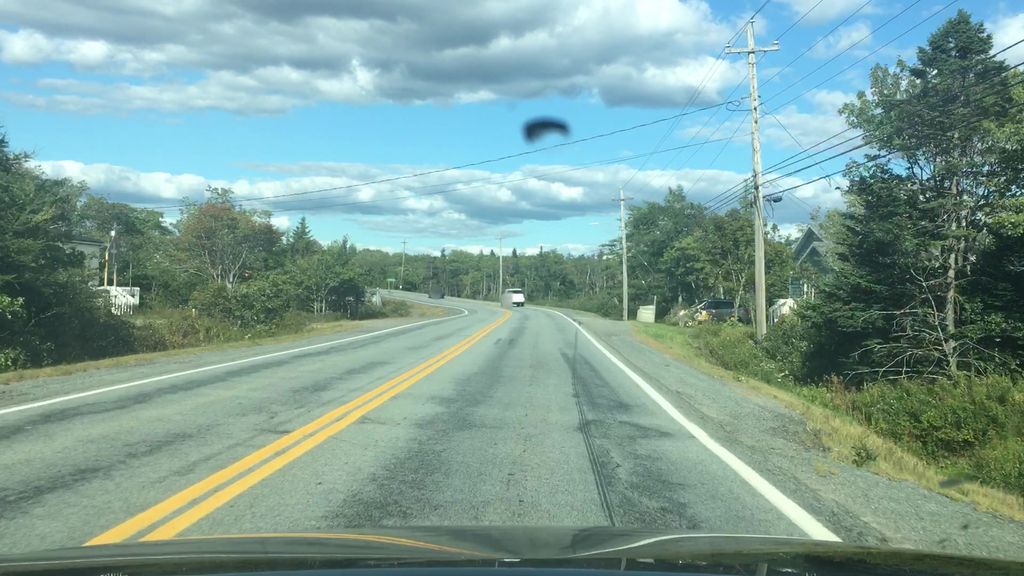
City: halifax